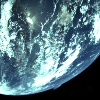
Label: cloud